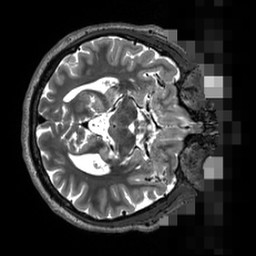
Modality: T2w
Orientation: axial
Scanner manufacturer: siemens
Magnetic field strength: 3 T
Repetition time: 3.2 s
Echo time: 0.564 s